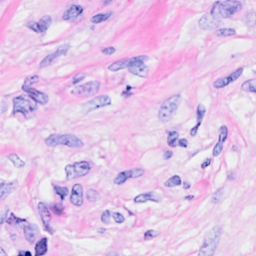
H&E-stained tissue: Breast